Question: Almost done my poll web part, yet need to do some modification on my bar chart but couldn't find any related resource online

I need to remove the numbers '(-1,0,1,2,3...)' from both axes'(x and y)'is that possible?
also I need to remove the default chart's background image, its better if i can switch it with solid white
Thank you
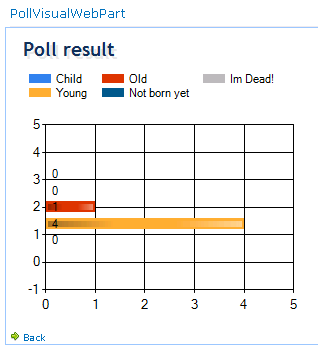
Answer: You can do this by adding as per below
'''
<asp:Chart ID="Chart1" runat="server">
<Series>
<asp:Series Name="Series1">
</asp:Series>
</Series>
<ChartAreas>
<asp:ChartArea Name="ChartArea1">
<AxisY>
<LabelStyle Enabled="false" />
</AxisY>
<AxisX>
<LabelStyle Enabled="false" />
</AxisX>
</asp:ChartArea>
</ChartAreas>
</asp:Chart>
'''
'''
<asp:Chart id="Chart1" runat="server">
<BorderSkin BackColor="Transparent" PageColor="Transparent"
SkinStyle="Emboss" />
</asp:Chart>
'''
& property will help you to change background of chart
update your ChartArea as per below to disable grid lines and make it white
'''
<asp:ChartArea Name="ChartArea1" BorderColor="black" BorderDashStyle="Solid" BackSecondaryColor="White"
BackGradientStyle="TopBottom">
<AxisY LineColor="64, 64, 64, 64">
<MajorGrid Enabled="false"></MajorGrid>
</AxisY>
<AxisX LineColor="64, 64, 64, 64" IsStartedFromZero="true">
<MajorGrid Enabled="false"></MajorGrid>
</AxisX>
</asp:ChartArea>
'''